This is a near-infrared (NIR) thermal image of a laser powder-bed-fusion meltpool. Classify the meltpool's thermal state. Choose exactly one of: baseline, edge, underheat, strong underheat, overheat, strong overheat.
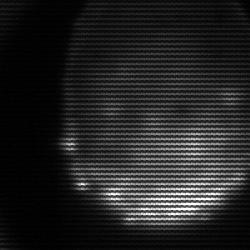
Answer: edge